Aerial crown-view tile of a tropical tree (Barro Colorado Island, Panama), acquired 20250217:
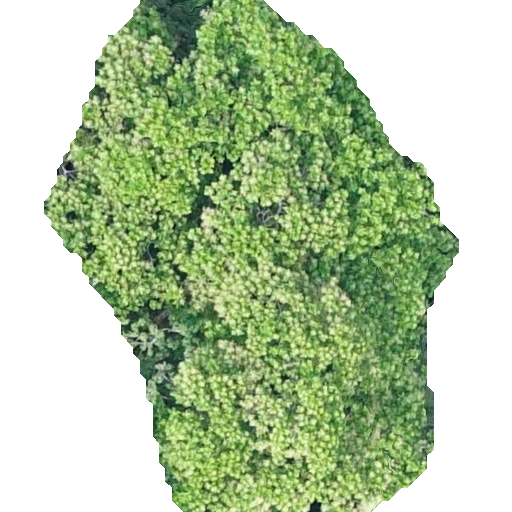
Species: Anacardium excelsum
GBIF accepted scientific name: Anacardium excelsum
Crown area: 226.034 m²